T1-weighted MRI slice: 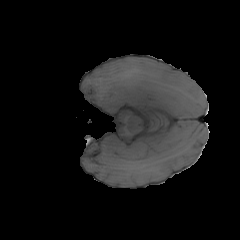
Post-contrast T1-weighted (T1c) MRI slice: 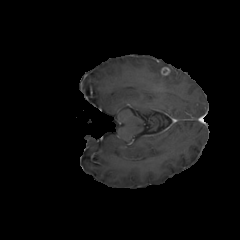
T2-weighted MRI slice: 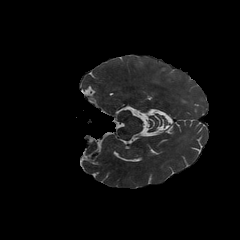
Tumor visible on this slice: yes